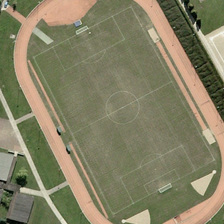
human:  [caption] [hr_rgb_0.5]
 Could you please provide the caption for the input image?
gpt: several green trees are near a playground with a football field in it .

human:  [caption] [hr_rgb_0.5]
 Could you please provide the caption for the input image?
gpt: this is a playground .

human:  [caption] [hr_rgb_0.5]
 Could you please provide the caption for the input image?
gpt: several green trees are near a playground with a football field in it .

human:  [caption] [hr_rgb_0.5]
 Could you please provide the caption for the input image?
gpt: it has green and dark green grass, green grassland and red runway .

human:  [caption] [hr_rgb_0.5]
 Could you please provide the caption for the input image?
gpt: this is a playground .